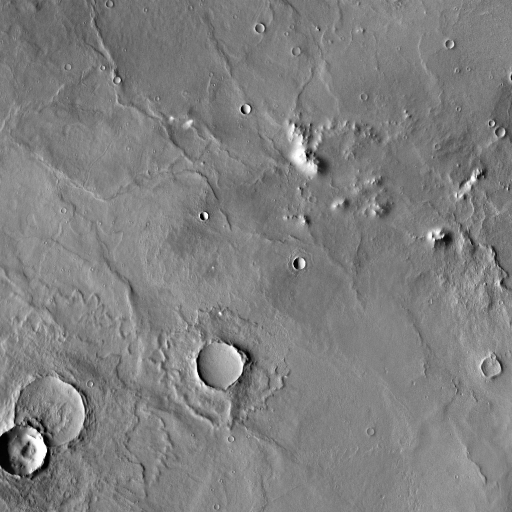
Crater classes present: Background, Other, Layered